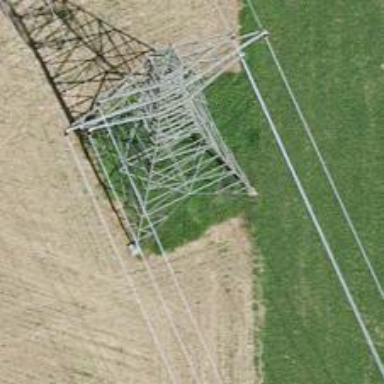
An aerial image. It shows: Power tower.